Field crop: maize
Growth stage: 2
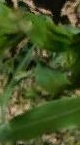
Species: maize